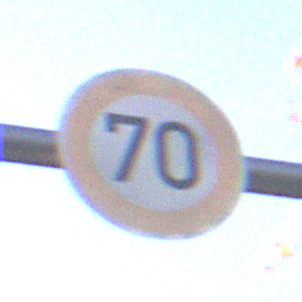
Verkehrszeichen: Geschwindigkeit70
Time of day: SunriseSunset
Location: Outdoor (Urban)
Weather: PartlyCloudy
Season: Autumn
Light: Natural